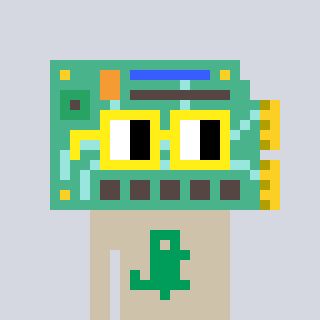
a pixel art character with square yellow glasses, a chipboard-shaped head and a bege-colored body on a cool background